Question: I have VBA code to run a query in SQL-Server 2008. It runs fine and displays the table that I need. The code that does this is here:
'''
Set db = CurrentDb
Set qdf = db.QueryDefs("MyStoredProcedure")
qdf.SQL = "exec [WCNS_Ops].[dbo].MyStoredProcedure [plus a bunch of parameters]"
DoCmd.OpenQuery "MyStoredProcedure"
'''
which displays this table:

My question is this: How do I programmatically return these values to VBA code without displaying the table?
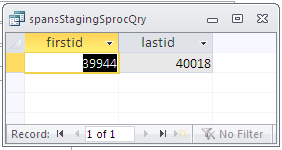
Answer: The following code is untested, but should get you pointed in the right direction:
'''
Set db = CurrentDb
Set qdf = db.QueryDefs("MyStoredProcedure")
qdf.ReturnsRecords = True
qdf.SQL = "exec [WCNS_Ops].[dbo].MyStoredProcedure [plus a bunch of parameters]"
With qdf.OpenRecordset(dbOpenSnapshot) 'could also be dbOpenDynaset, etc. '
Do Until .EOF
Debug.Print !firstid
Debug.Print !lastid
.MoveNext
Loop
End With
'''